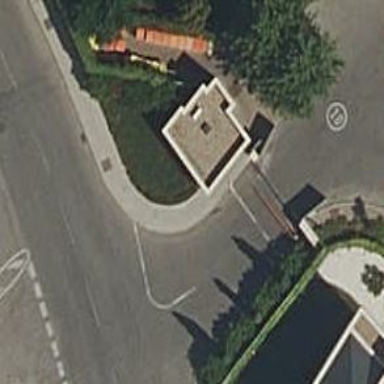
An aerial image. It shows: Lift gate barrier.